Field crop: maize
Growth stage: 2
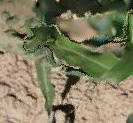
Species: maize